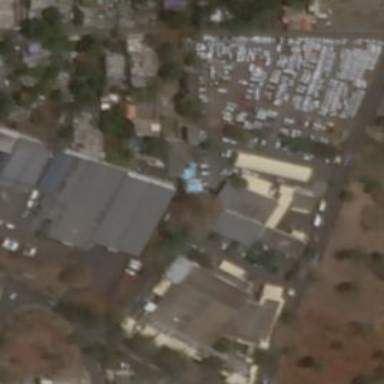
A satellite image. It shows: Industrial building.